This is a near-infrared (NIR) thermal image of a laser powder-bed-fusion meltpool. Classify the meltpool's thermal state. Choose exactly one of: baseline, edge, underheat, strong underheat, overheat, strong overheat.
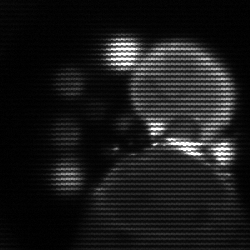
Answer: edge